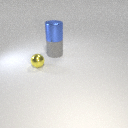
small yellow metal sphere in front of large gray rubber cylinder